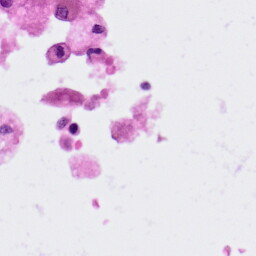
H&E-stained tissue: Lung